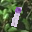
Label: 1